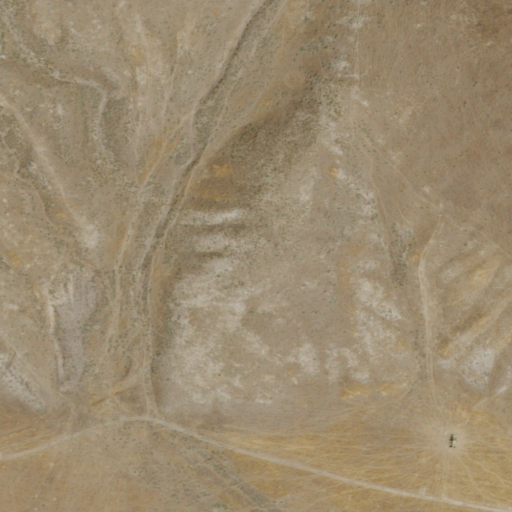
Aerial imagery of valley in Nevada named Stone Wall Canyon containing grassland and shrub